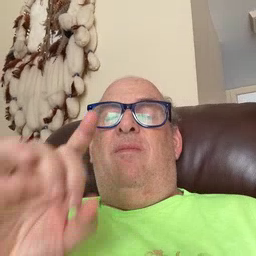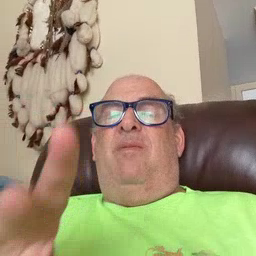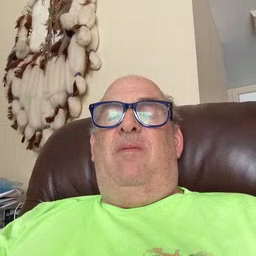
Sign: hate